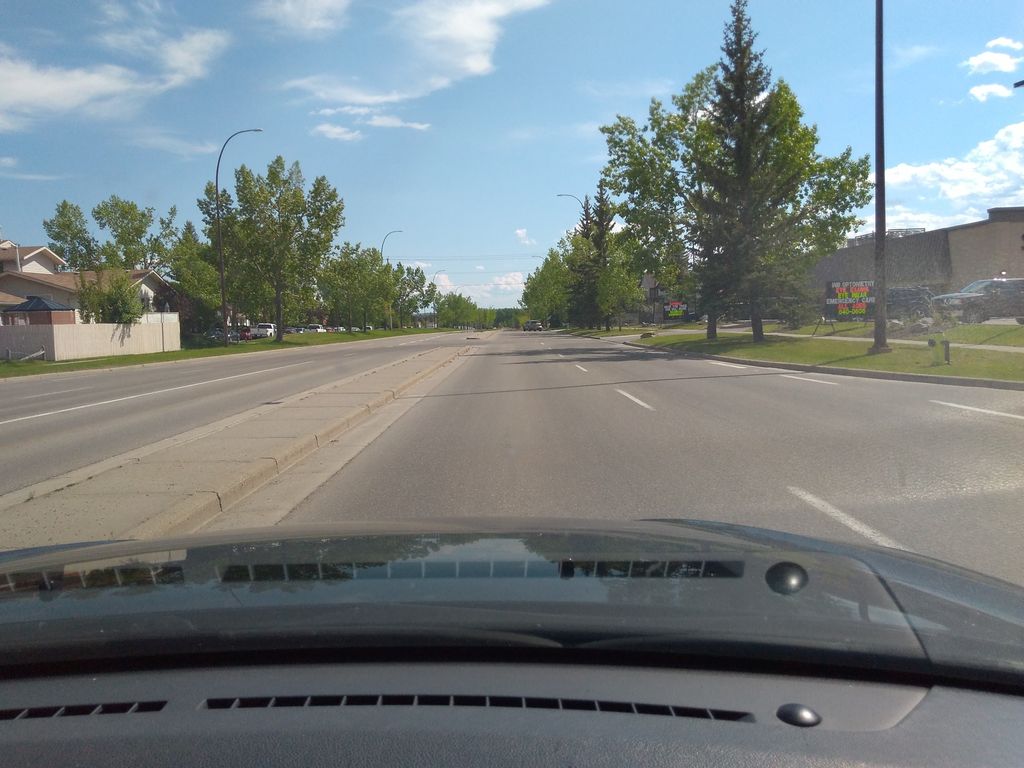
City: calgary